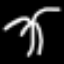
Label: palm tree